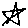
Label: star